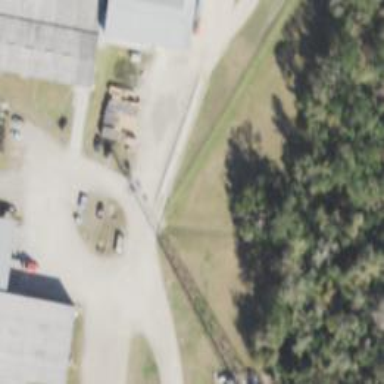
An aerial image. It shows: Weighbridge facility.